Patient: sex M, age 48
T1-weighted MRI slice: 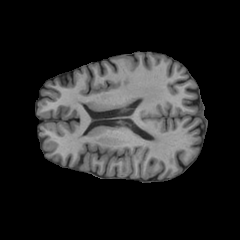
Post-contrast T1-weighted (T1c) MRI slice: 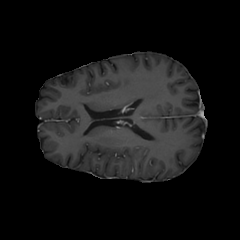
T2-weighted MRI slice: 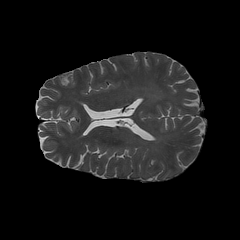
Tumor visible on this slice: no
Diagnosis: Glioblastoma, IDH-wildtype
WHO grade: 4